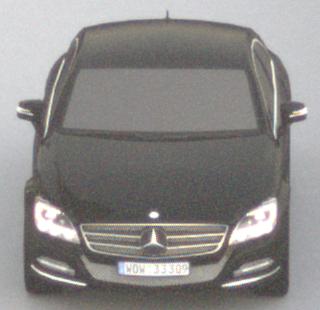
Make: Mercedes-Benz
Model: CLS Coupé 350
Detailed model: CLS-Class (218) Coupé
Model produced from: 2011/01
Model produced until: 2014/07
Doors: 4
Color: black
Road condition: dry road
Daytime: sunrise or sunset
Contrast: low contrast